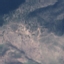
Land use / land cover: HerbaceousVegetation